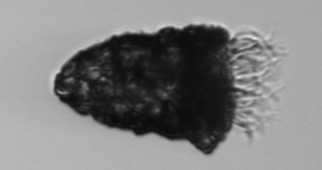
Label: Stenosemella_pacifica